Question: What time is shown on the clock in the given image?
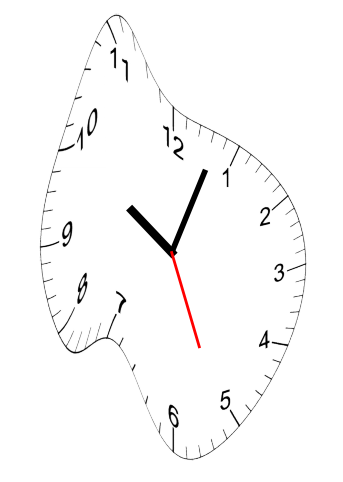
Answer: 10:03:26